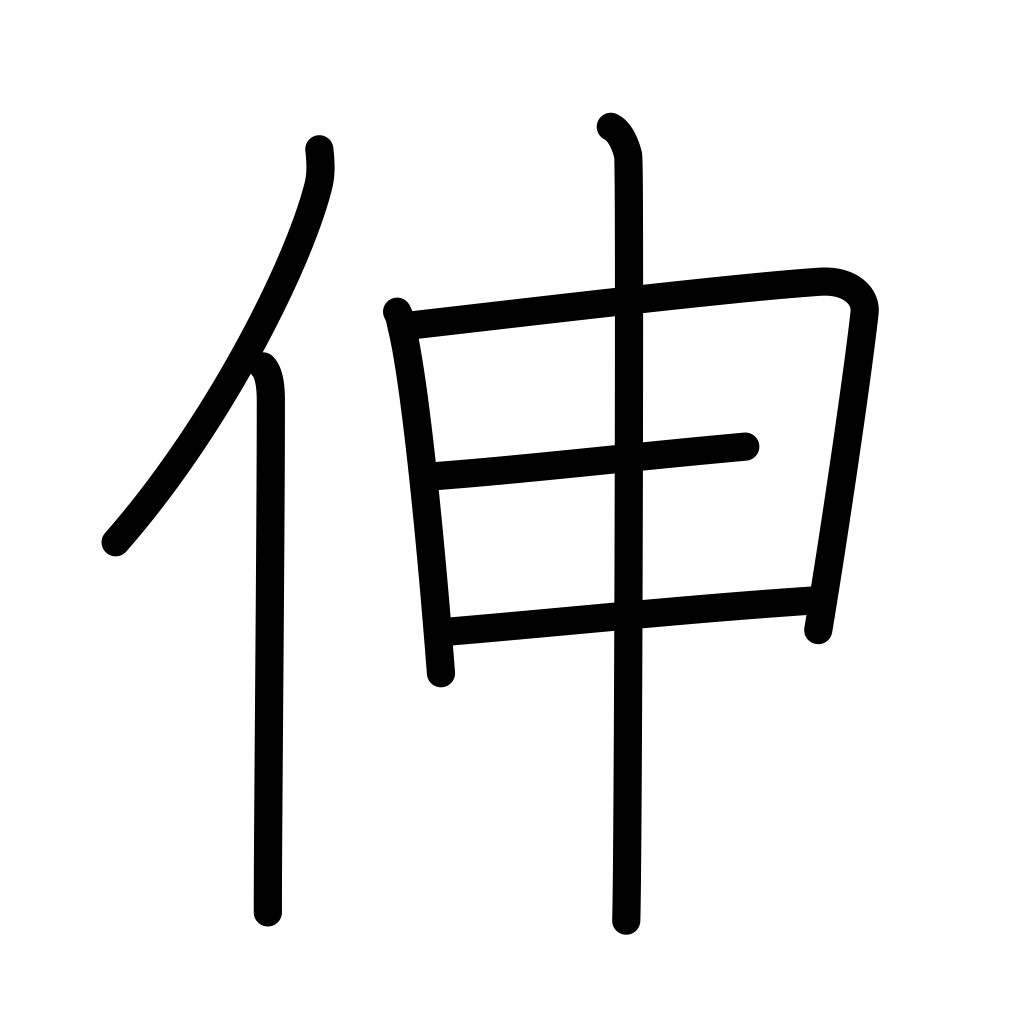
Meaning: expand, stretch, extend, lengthen, increase